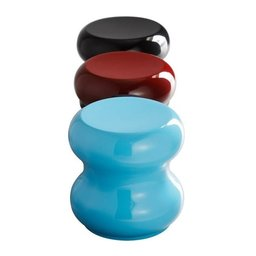
Label: furniture